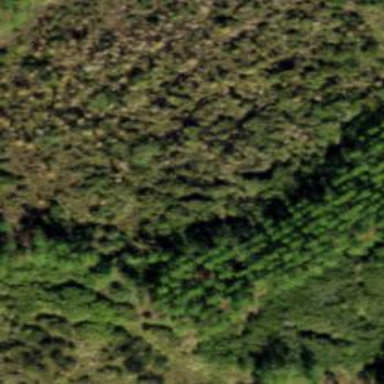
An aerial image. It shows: Forest area dominated by needle-leaved trees.